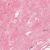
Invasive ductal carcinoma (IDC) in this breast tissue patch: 0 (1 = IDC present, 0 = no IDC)